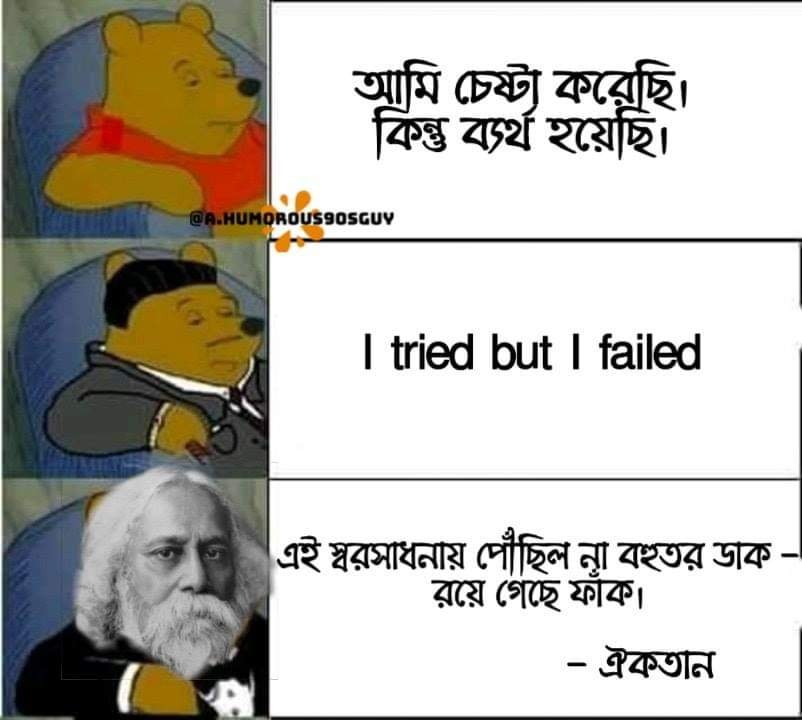
Caption: আমি চেষ্টা করেছি । কিন্তু ব্যর্থ হয়েছি ।    I tried but I failed   এই স্বরসাধনায় পেছিল না বহুতর ডাক- রয়ে গেছে ফাঁক ।  - ঐক্যতান
Label: non-hate